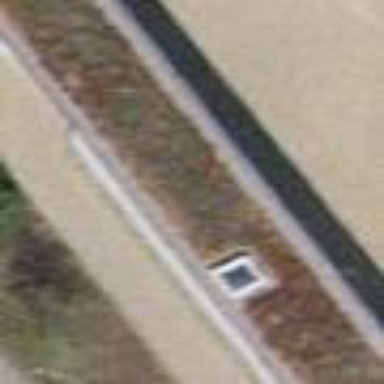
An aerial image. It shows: View of roof of building.